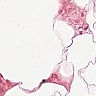
Metastatic tissue present: no